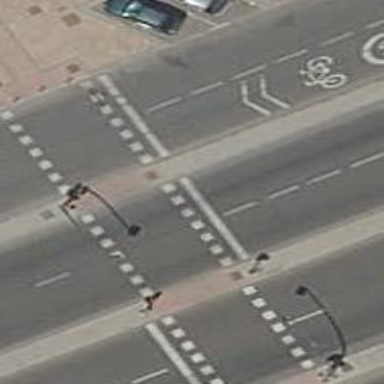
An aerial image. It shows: Footway crossing equipped with traffic signals.